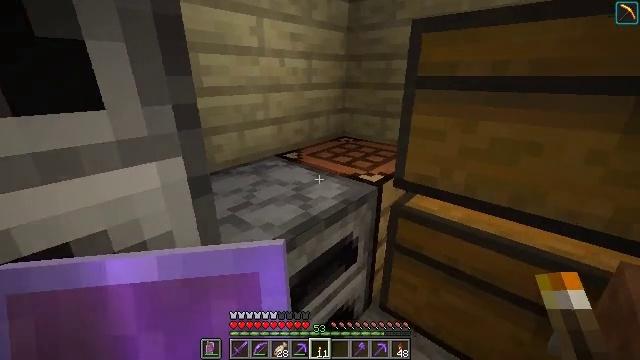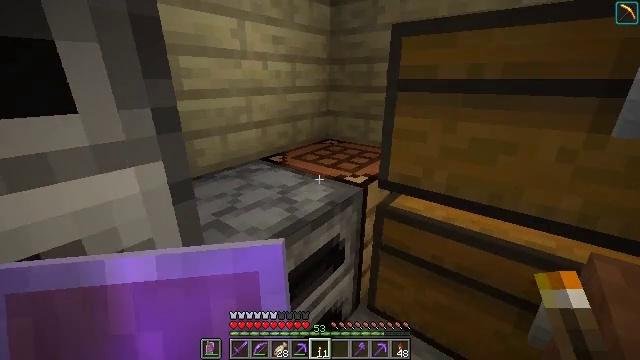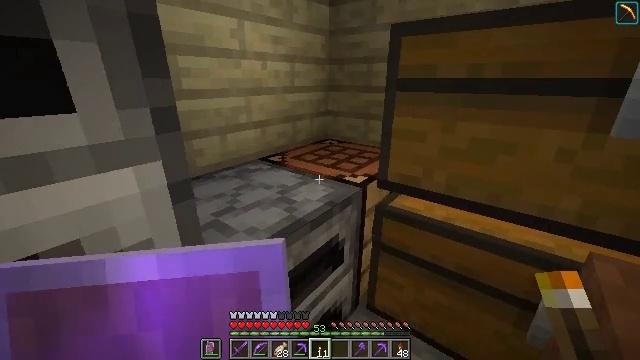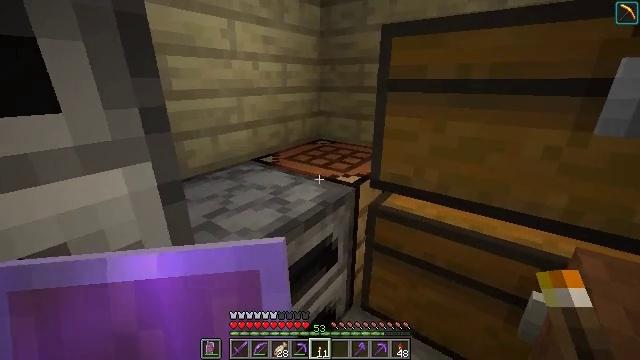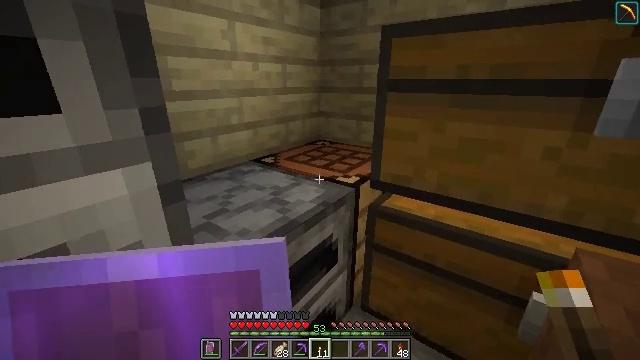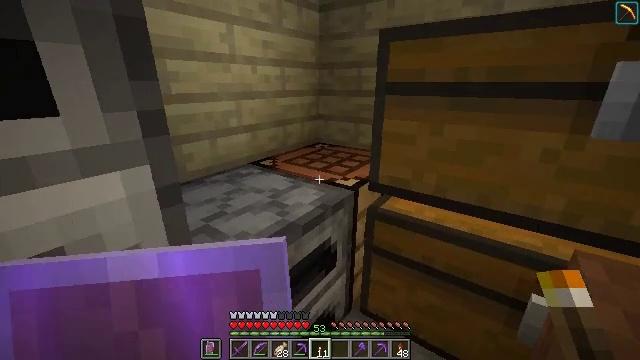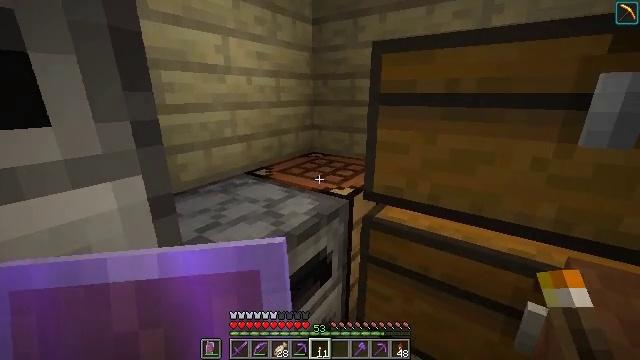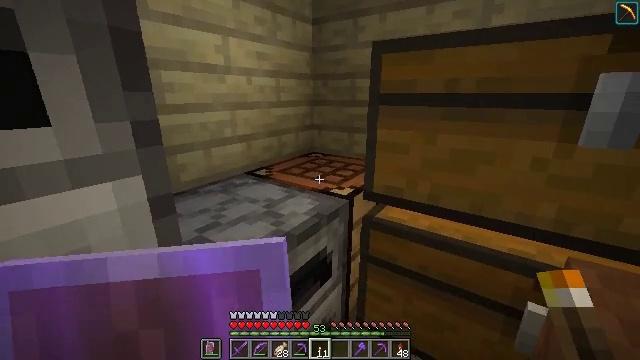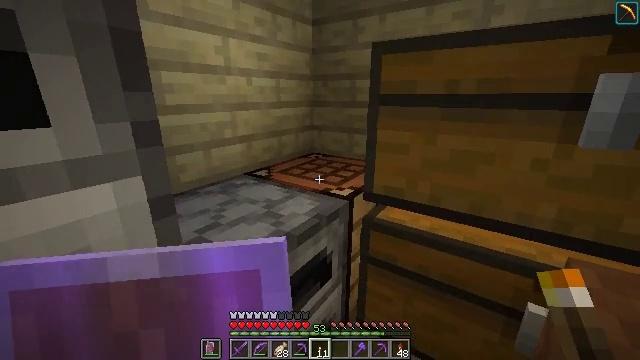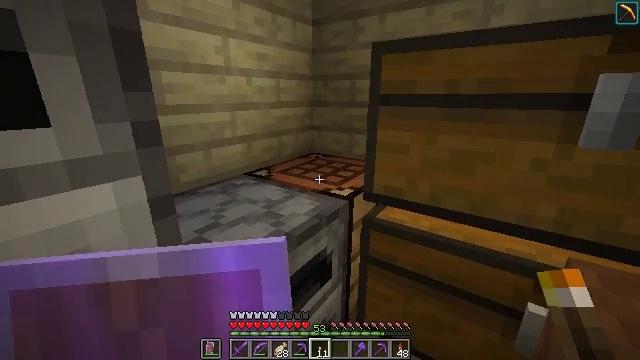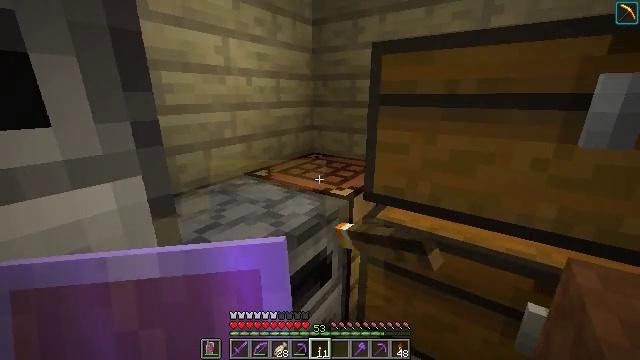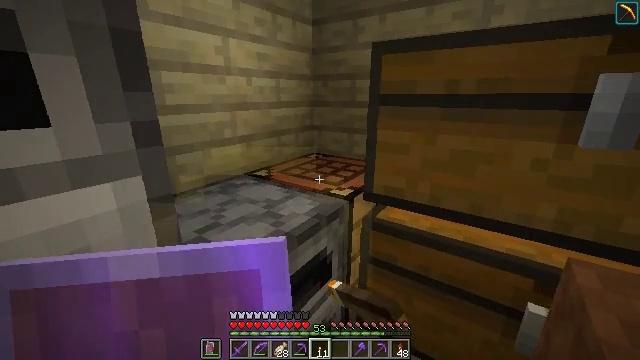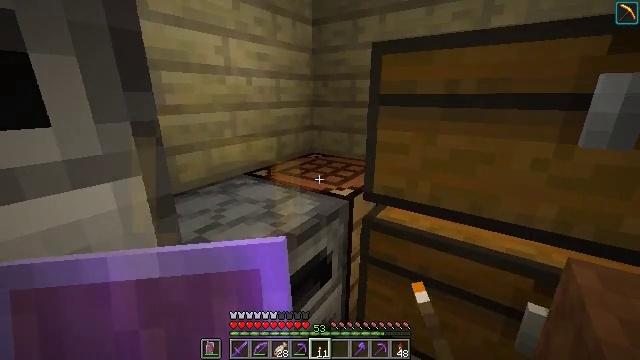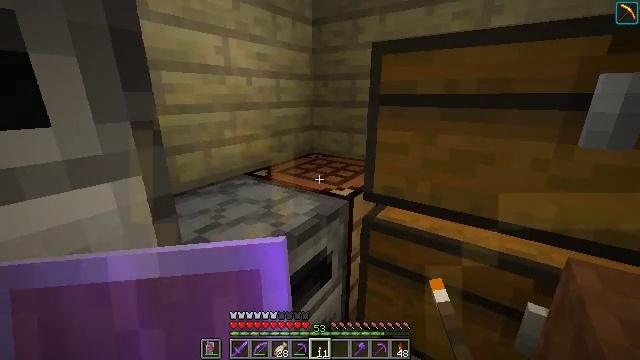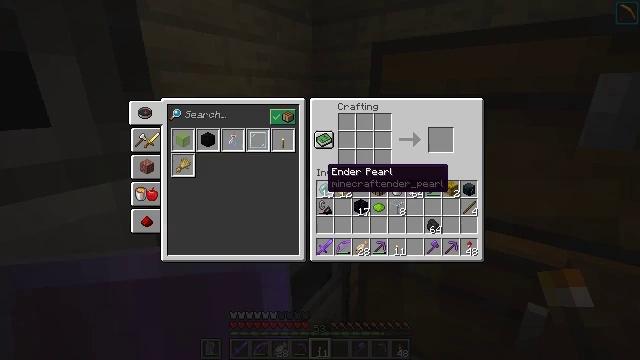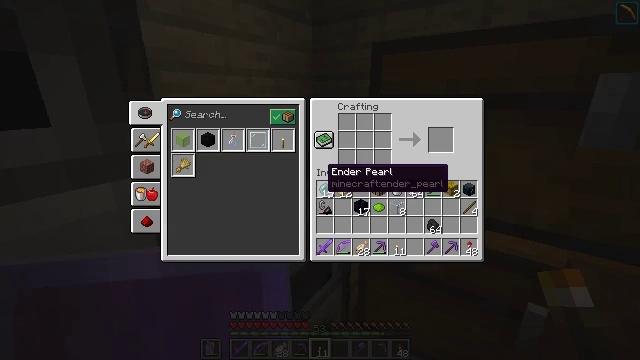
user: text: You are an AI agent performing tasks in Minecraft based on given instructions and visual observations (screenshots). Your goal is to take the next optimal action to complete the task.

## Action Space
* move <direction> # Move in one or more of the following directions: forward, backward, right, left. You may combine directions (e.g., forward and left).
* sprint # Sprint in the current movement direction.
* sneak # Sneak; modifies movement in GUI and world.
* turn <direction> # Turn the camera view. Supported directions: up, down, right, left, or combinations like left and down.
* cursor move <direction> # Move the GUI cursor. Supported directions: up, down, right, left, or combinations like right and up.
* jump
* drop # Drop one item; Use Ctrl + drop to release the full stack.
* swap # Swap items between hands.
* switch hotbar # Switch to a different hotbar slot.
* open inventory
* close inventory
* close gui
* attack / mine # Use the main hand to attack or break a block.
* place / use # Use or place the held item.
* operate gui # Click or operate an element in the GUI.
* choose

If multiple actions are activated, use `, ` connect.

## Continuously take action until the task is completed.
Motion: motion action
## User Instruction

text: Get lime stained glass by crafting it with dye and glass.
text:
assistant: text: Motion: turn right
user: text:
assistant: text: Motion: no_op
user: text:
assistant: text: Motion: turn right
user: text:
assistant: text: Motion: no_op
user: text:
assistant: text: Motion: no_op
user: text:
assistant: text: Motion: turn right and up
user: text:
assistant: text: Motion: no_op
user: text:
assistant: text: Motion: no_op
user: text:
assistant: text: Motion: use / place
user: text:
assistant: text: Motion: use / place
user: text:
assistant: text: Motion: use / place
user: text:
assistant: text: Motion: no_op
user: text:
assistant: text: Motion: no_op
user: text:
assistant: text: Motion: no_op
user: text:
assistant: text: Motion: no_op
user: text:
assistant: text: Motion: no_op
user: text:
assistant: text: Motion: no_op
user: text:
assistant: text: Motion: turn left
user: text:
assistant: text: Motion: turn left
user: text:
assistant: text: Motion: turn left
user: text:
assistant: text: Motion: turn left
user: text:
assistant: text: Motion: turn left and up
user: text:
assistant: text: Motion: turn left and up
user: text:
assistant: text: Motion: no_op
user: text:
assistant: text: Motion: no_op
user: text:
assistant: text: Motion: turn left
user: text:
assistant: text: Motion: no_op
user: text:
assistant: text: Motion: no_op
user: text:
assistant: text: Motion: no_op
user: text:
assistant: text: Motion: no_op